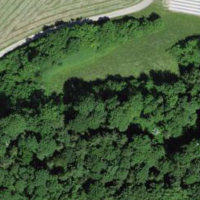
EUNIS habitat code: 41
Species observed at this site:
Daucus carota